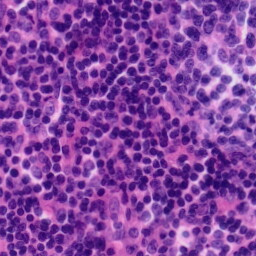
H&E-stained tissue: Tonsil